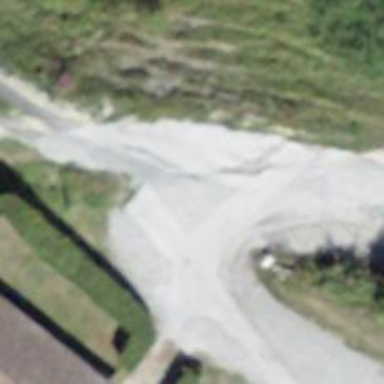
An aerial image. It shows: Paved track road with grade1 track type.